Question: I have a table in SQL Server:

Unique 'ITEM_ID' are part of a group ('GROUP_NUMBER'). 'IS_ACTIVE' and 'IS_LAST' are either 1 - true , or 0 - false.
I want to go through this table and for every active 'ITEM_ID' ('IS_ACTIVE = 1') that is the ONLY active 'ITEM_ID' in it's group ('GROUP_NUMBER') I want to make that row's 'IS_LAST' is set to 1.
So for example, in the table above, the row for 'ITEM_ID = 6', I want 'IS_LAST' to be 1
I am not sure how to do this as I am not that versed in SQL. I am trying to use a 'partition by' command to maybe split each group up but doing the check to see if an 'ITEM_ID' is the only active in its group seems challenging.
Any help or guidance here is appreciated.
It should be noted that I do not want to do an update or change the actual table in any way, just design a query that can do the changing and spit out an altered version of that table.
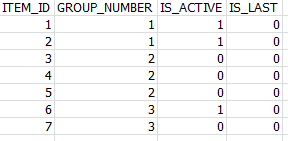
Answer: Here is solution:
'''
DECLARE @t TABLE(ITEM_ID INT, GROUP_NUMBER INT, IS_ACTIVE BIT, IS_LAST bit)
INSERT INTO @t VALUES
(1, 1, 1, 0),
(2, 1, 1, 0),
(3, 2, 0, 0),
(4, 2, 0, 0),
(5, 2, 0, 0),
(6, 3, 1, 0),
(7, 3, 0, 0)
SELECT t1.ITEM_ID,
t1.GROUP_NUMBER,
t1.IS_ACTIVE,
CASE WHEN t1.IS_ACTIVE = 1 AND
NOT EXISTS(SELECT * FROM @t t2
WHERE t2.IS_ACTIVE = 1 AND t1.GROUP_NUMBER = t2.GROUP_NUMBER AND
t1.ITEM_ID <> t2.ITEM_ID)
THEN 1 ELSE 0 END AS IS_LAST
FROM @t t1
'''